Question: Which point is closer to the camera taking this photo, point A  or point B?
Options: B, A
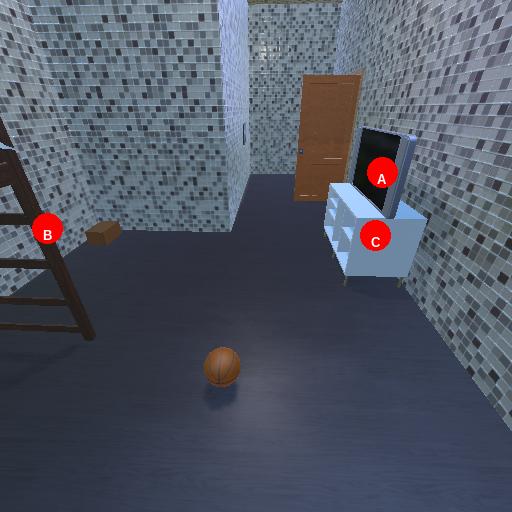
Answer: B